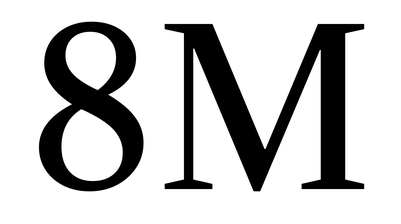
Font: LibreCaslonText_Regular